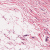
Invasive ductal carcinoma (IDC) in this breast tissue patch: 0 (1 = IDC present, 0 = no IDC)